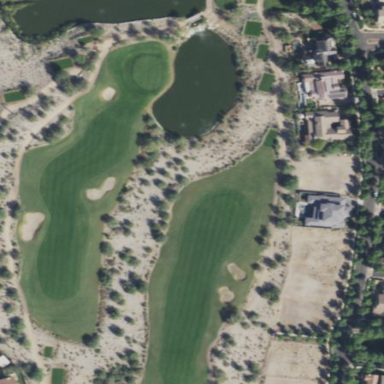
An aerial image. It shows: Rough area on grassy golf course.